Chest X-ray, PA view. Patient: 59 years old, sex M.
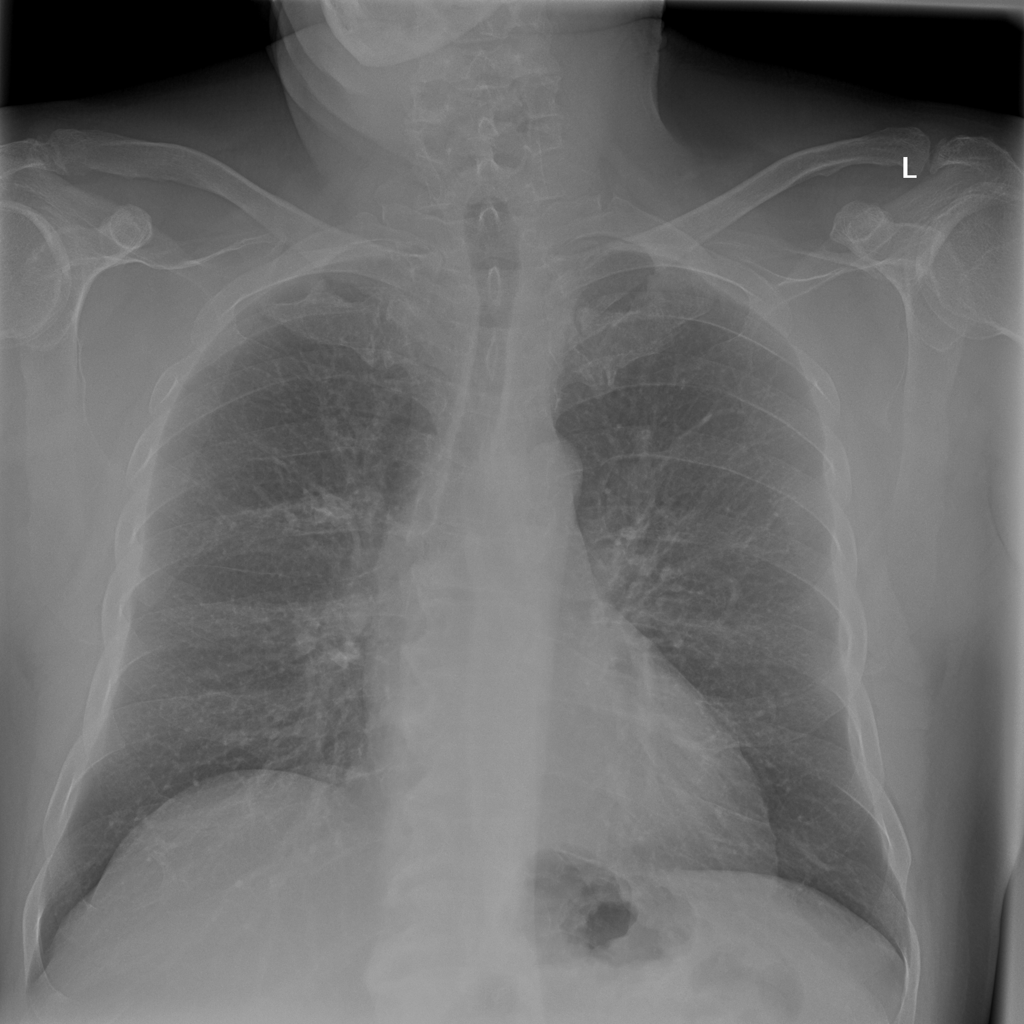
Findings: No Finding